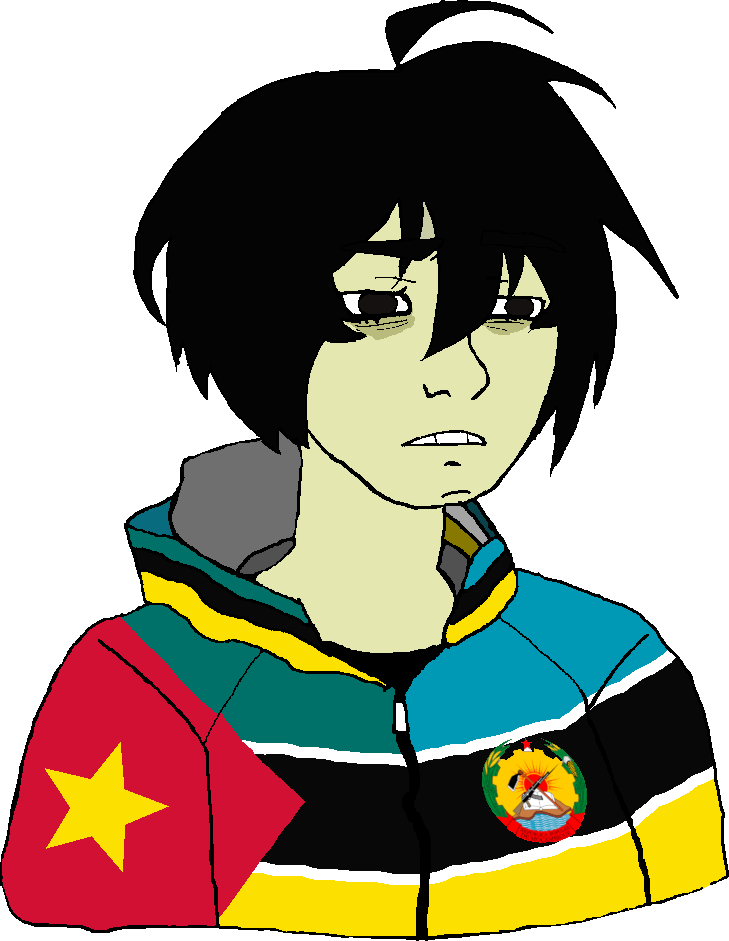
Label: 5_Twinkjak